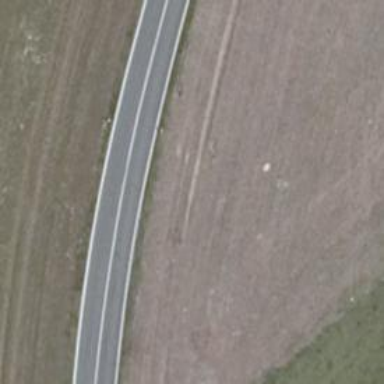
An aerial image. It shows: Tertiary road with asphalt surface.